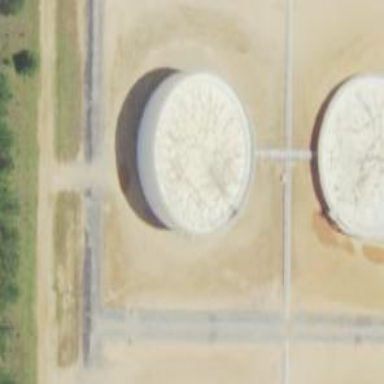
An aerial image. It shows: Storage tank which is man-made and housed in building.